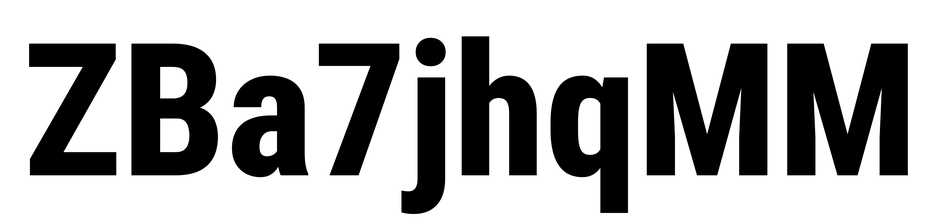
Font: Roboto_Condensed_ExtraBold